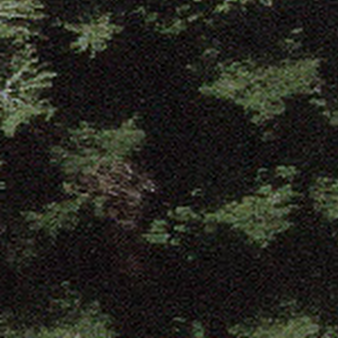
Label: other